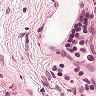
Metastatic tissue present: no